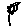
Label: flower